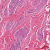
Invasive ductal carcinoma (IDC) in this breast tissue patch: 0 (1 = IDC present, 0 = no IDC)